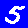
Digit: 5